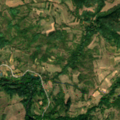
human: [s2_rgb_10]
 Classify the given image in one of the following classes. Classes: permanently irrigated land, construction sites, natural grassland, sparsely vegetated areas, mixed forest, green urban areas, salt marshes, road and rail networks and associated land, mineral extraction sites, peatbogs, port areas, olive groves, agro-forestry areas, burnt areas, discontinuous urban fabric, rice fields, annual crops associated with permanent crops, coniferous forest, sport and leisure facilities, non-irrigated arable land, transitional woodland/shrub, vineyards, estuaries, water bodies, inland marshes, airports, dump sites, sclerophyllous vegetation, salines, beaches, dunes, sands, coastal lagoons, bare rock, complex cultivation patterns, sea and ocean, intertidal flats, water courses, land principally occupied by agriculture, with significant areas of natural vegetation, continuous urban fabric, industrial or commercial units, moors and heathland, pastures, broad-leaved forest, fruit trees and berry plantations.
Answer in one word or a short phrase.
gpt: pastures, complex cultivation patterns, land principally occupied by agriculture, with significant areas of natural vegetation, broad-leaved forest, transitional woodland/shrub